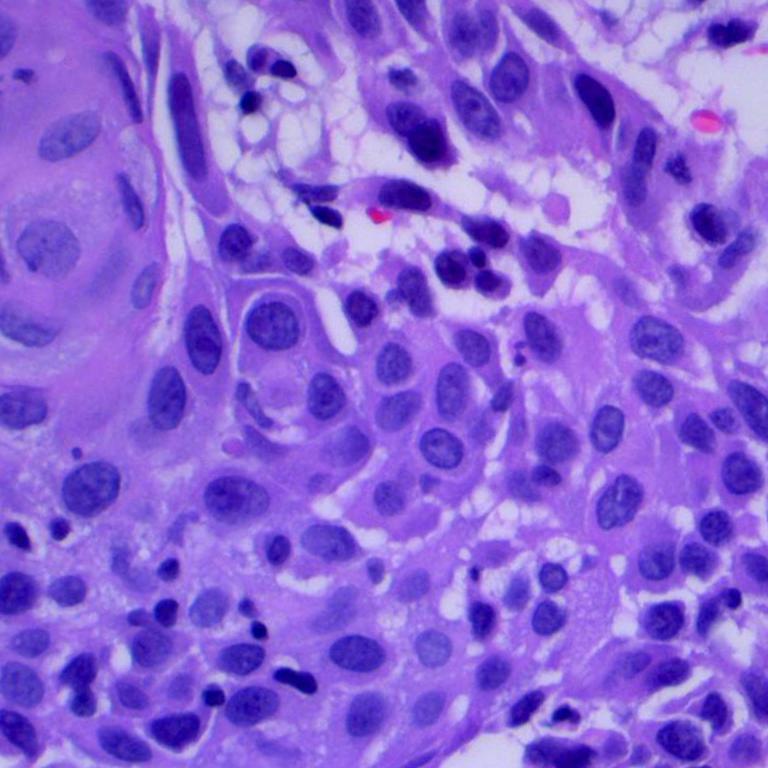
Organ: lung
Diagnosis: squamous carcinomas